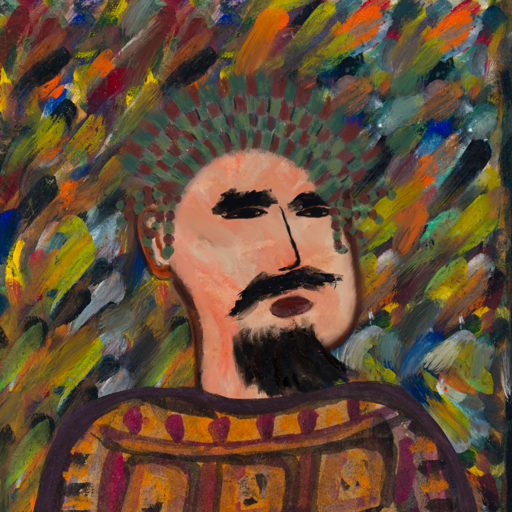
Background: An_Impression, Head And Neck Side: Roy_Bahadur, Face Side: Mosgoul, Bust: Doll, Hair Side: Blank, Head Accessory: After_Raid_Crown, Second Necklace: Blank, Necklace: Blank, Baby: Blank